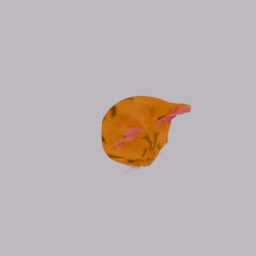
Label: animals